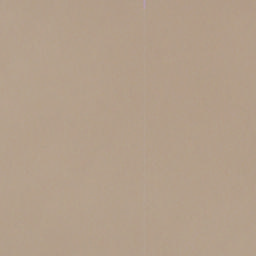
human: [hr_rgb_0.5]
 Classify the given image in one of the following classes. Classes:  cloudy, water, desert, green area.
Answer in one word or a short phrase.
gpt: cloudy